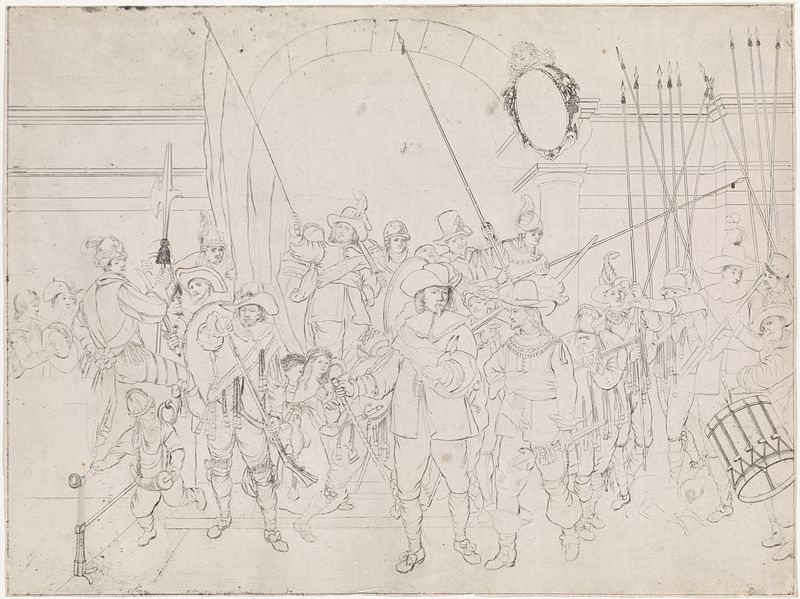
Titel: De nachtwacht
Künstler: Lambertus Antonius Claessens
Standort: Amsterdam
Institution: Rijksmuseum
Schlagwörter: feder, frauen, hut, männer, skizze, zeichnung, spiegel, kinder, bogen, fahne, soldaten, tor, schwert, waffen, stiefel, entwurf, trommel, hellebarde, lanzen, trommler, einzug, landsknechte